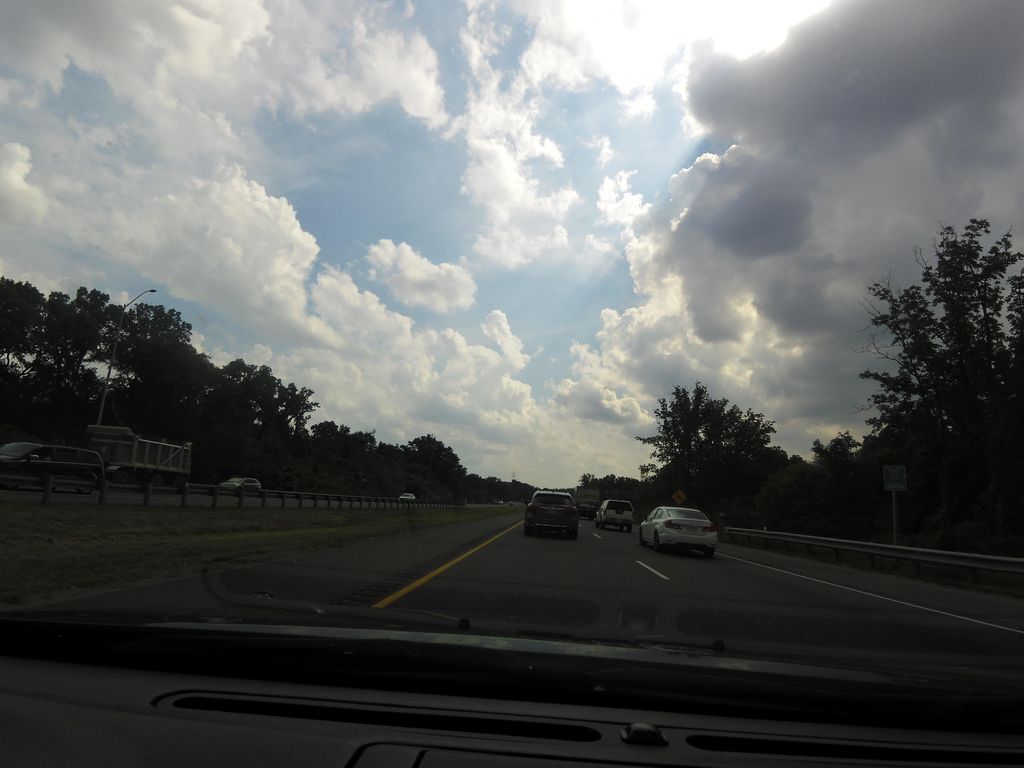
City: hamilton